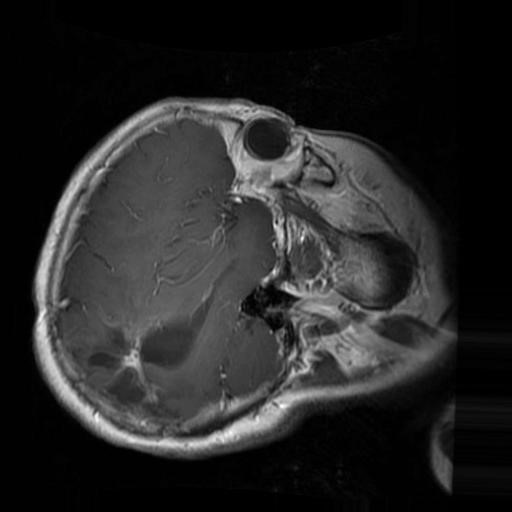
Label: brain_glioma